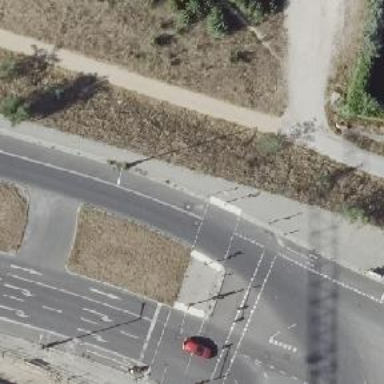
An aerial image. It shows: Road crossing with traffic signals.